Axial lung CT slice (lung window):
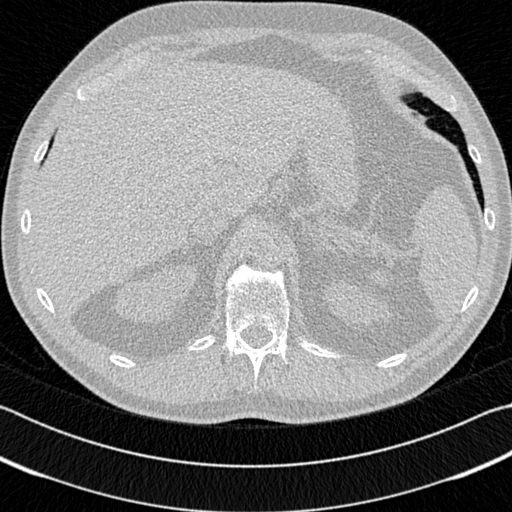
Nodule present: no